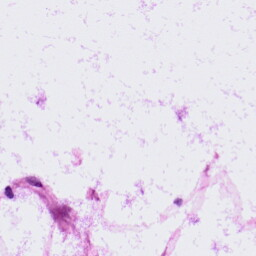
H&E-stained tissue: LymphNode